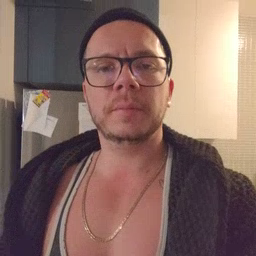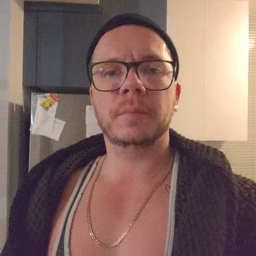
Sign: bird